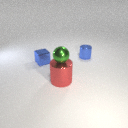
small blue metal cylinder behind large red metal cylinder